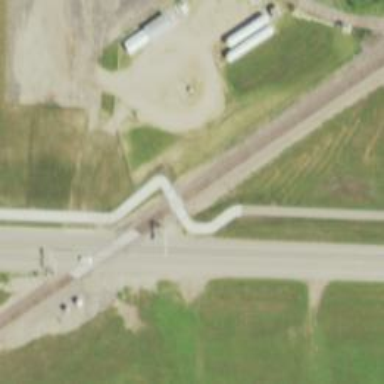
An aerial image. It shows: Railway crossing.